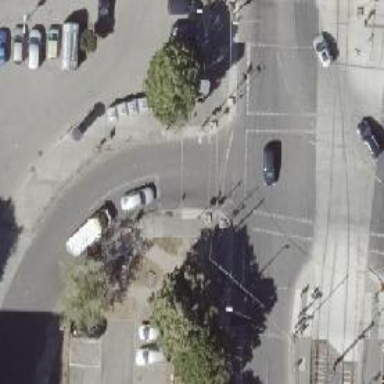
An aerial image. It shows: Crossing with traffic signals.